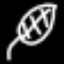
Label: leaf